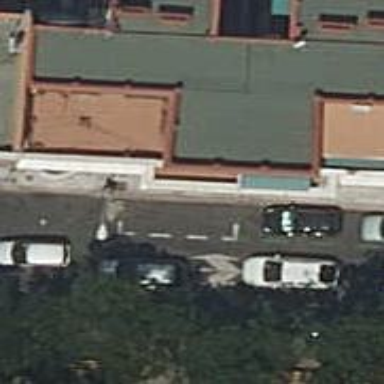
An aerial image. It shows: Restaurant.